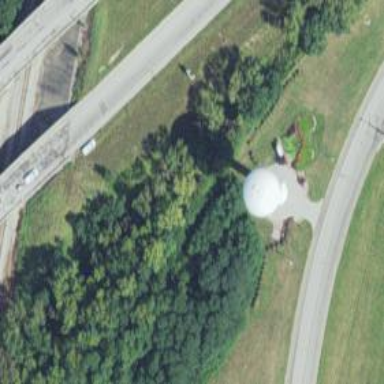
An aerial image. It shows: Water tower that is man-made.